八年级 · 组合几何学
如图, 一名工作人员不慎将一块三角形模具打碎成三块,

他要带其中一块或两块碎片到商店去配一块与原来一样的三角形模具, 他带（ ）去最省事.

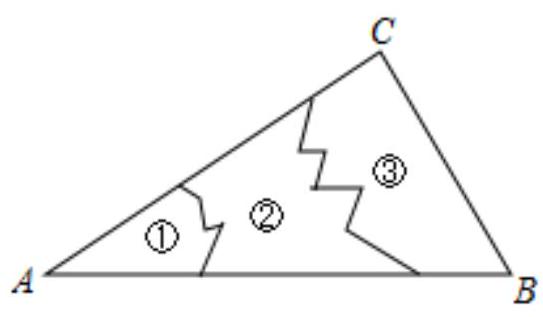
A. (1)
B. (2)
C. (3)
D. (1)(3)
答案: C